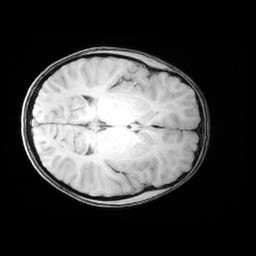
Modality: MP2RAGE
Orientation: axial
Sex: female
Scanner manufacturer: siemens
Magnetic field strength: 3 T
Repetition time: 5 s
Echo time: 0.00368 s